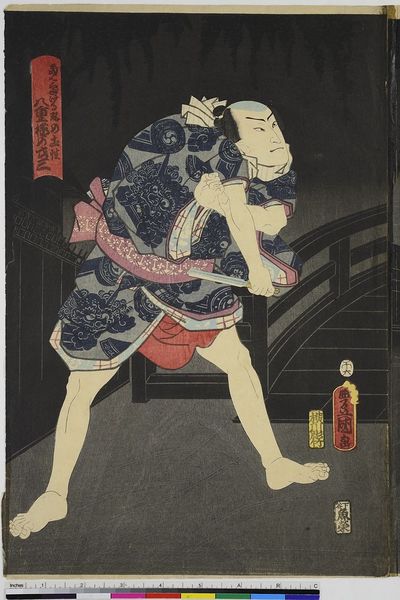
Titel: Erde: Der Schauspieler Nakamura Fukusuke I als Yaegushi no Saiza, aus der Serie: Die Beziehungen der fünf Elemente dargestellt durch erfolgreiche Kabukistücke
Künstler: Utagawa Kunisada
Standort: Hamburg
Institution: Museum für Kunst und Gewerbe Hamburg
Schlagwörter: blau, dunkel, mann, grau, schwarz, rot, messer, theater, beine, farbig, holzschnitt, japan, schrift, treppe, kartusche, japanisch, schriftzeichen, druckgraphik, druckgrafik, text, beschriftung, dolch, zeit, schauspieler, farbholzschnitt, schauspielerin, hamburg, kabuki, edo, reproduktionen, 19. jahrhundert, 19. jahhundert, druckerzeugnisse, brücke, theateraufführung, ukiyo, museum für kunst und gewerbe